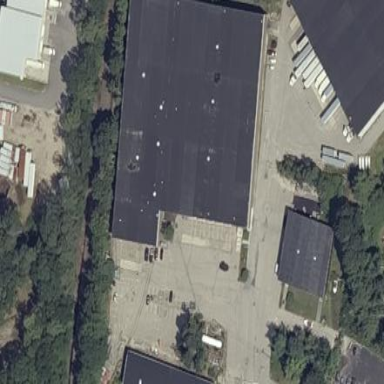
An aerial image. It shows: Warehouse building.